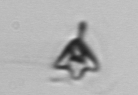
Label: Pyramimonas_longicauda